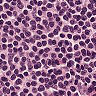
Metastatic tissue present: no